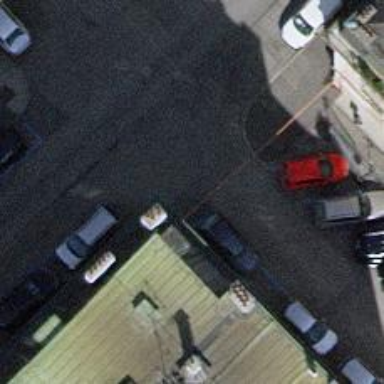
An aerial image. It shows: Kerb barrier.